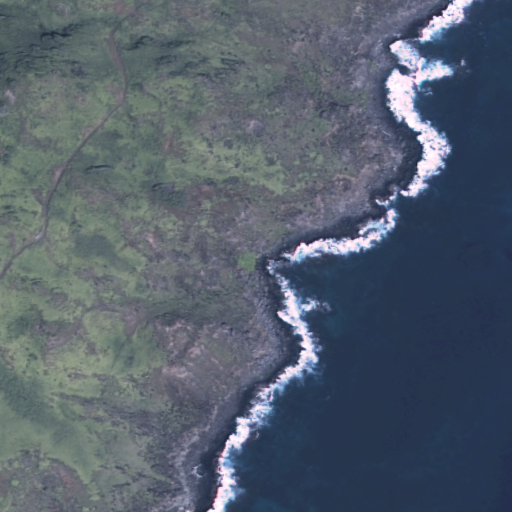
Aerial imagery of cape in Hawaii named Kūnaka containing only unknown